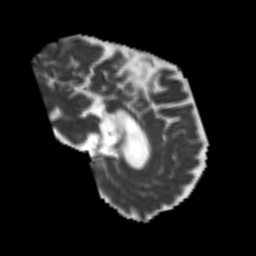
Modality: MD
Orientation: sagittal
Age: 52
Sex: male
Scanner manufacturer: siemens
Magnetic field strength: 3 T
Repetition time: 4.987 s
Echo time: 0.0792 s